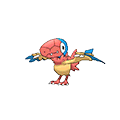
Pok\u00e9mon: archen